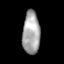
Tissue: skin
Cell type: Epithelial cells
Senescence score: 0.2653
Nuclear area (px): 733
Mean DAPI intensity: 164.854